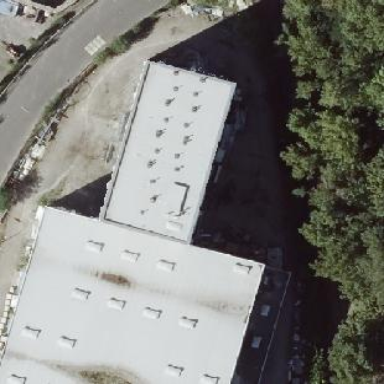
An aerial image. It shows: Part of building.